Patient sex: F
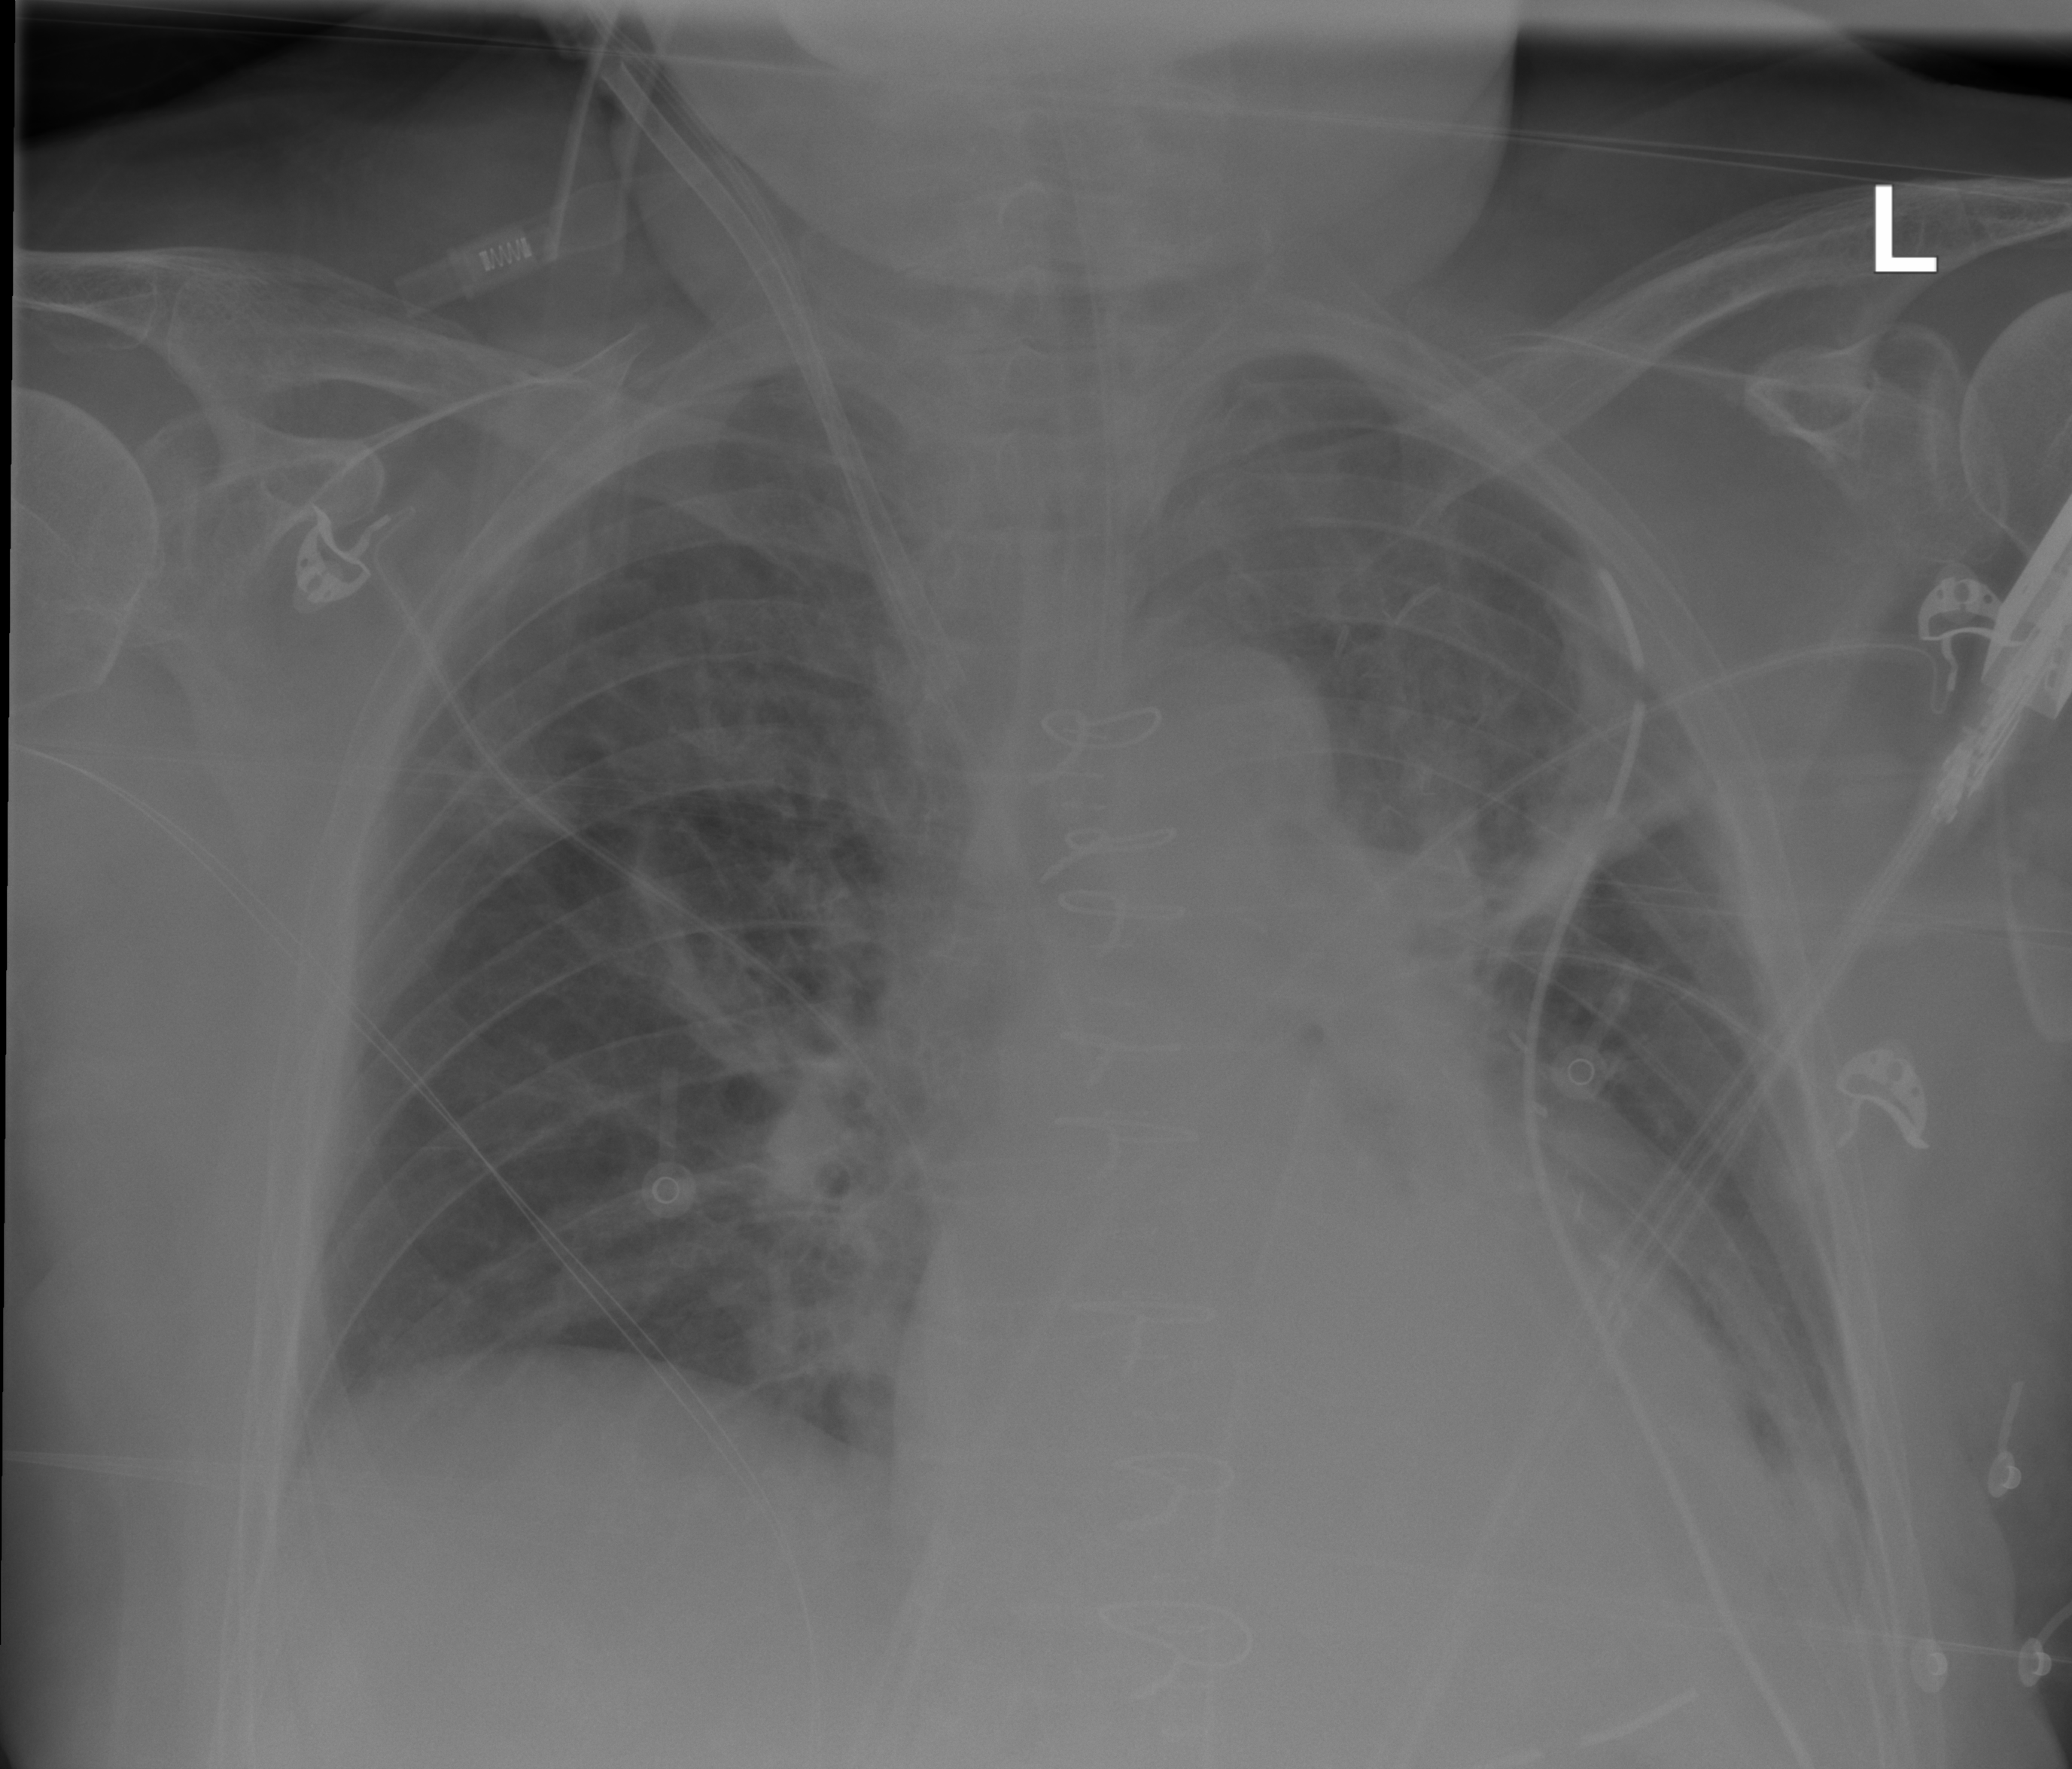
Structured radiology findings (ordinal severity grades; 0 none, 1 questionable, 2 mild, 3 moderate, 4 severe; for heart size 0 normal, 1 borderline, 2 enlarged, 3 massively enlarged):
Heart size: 2
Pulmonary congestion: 2
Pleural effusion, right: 0
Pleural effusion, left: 2
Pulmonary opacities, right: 0
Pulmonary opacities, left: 0
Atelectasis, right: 2
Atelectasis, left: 2